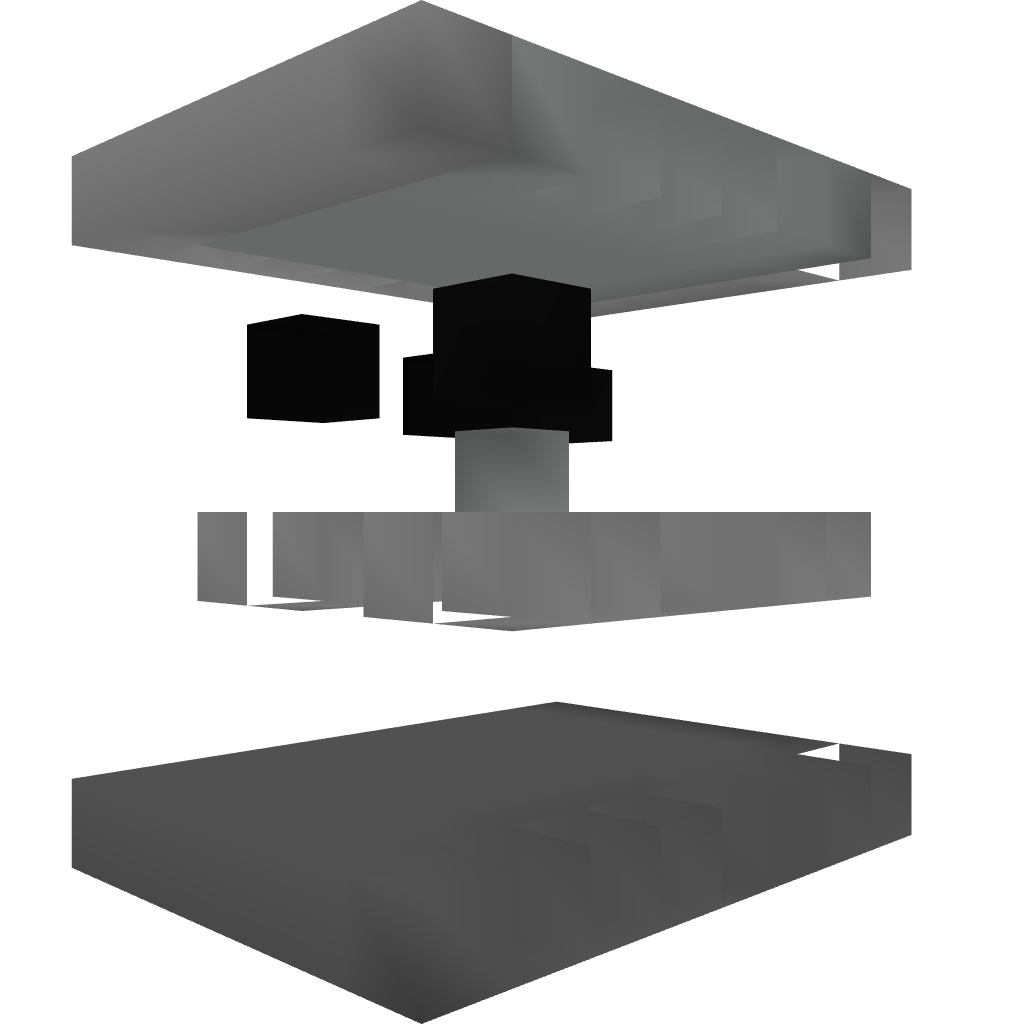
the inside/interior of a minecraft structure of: Jail/Prison